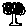
Label: tree